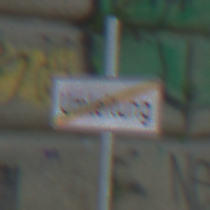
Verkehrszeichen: EndeDerUmleitungsankuendigung
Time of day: Midday
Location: Outdoor (Urban)
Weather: Clear
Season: NotSpecified
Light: Natural